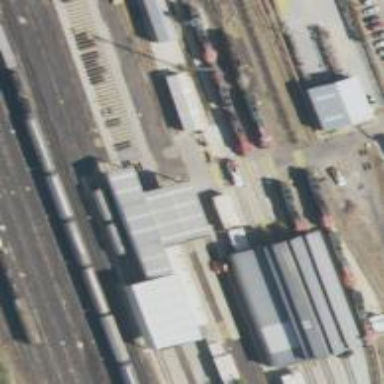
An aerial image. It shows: Railway siding with rails.